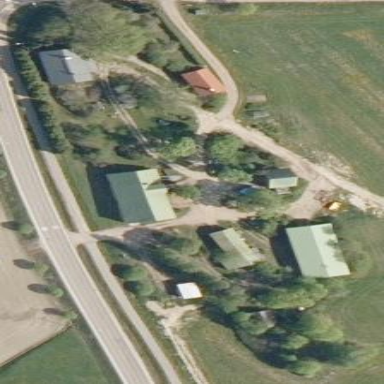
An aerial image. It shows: Isolated dwelling in residential area.